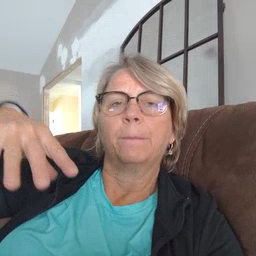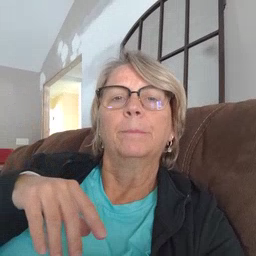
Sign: lamp